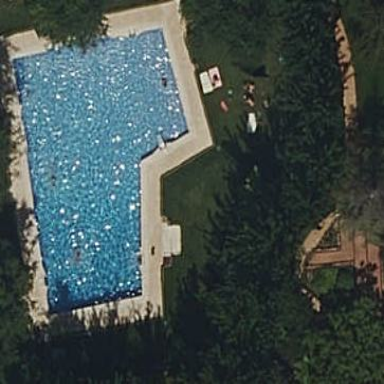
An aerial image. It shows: Swimming pool located in leisure land.